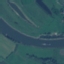
Land use / land cover: River